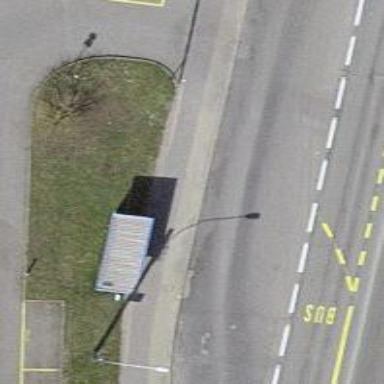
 serving as platform for public transportation."